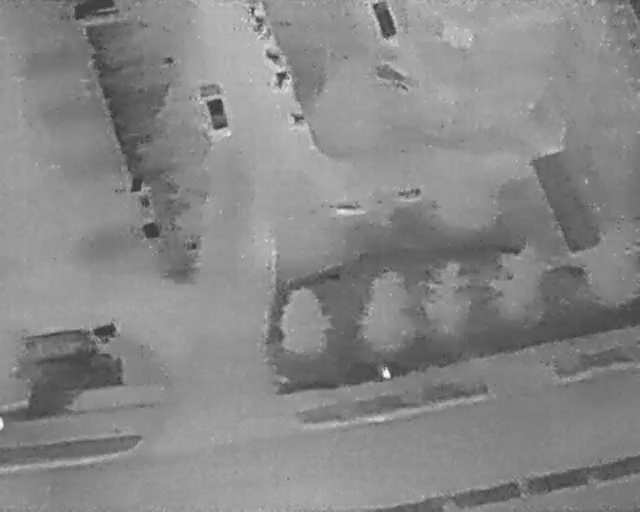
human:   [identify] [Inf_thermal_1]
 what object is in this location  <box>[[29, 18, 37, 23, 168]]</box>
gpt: <ref>1 medium car at the top</ref>